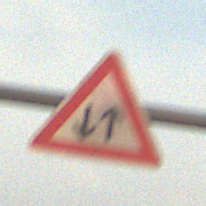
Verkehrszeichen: Gegenverkehr
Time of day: SunriseSunset
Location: Outdoor (Suburban)
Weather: PartlyCloudy
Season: NotSpecified
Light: Natural